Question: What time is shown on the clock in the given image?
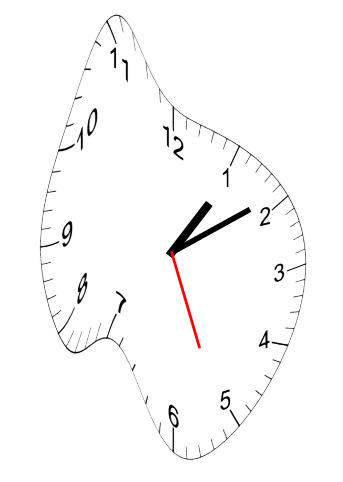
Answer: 01:09:26